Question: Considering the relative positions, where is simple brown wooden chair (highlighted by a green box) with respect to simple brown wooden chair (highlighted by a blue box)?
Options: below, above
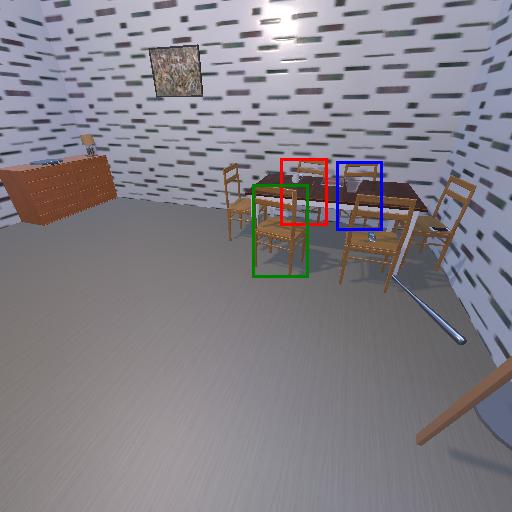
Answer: below